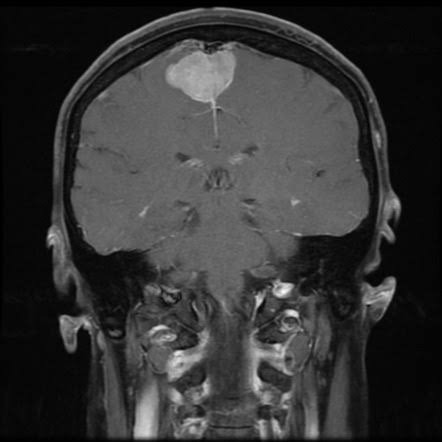
Label: meningioma